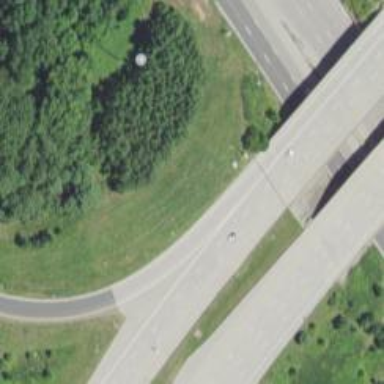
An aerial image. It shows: Motorway junction.